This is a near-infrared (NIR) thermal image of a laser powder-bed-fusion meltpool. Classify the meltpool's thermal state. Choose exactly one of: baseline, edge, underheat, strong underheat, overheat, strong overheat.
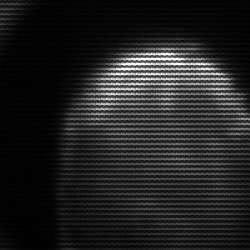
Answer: edge